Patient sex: M
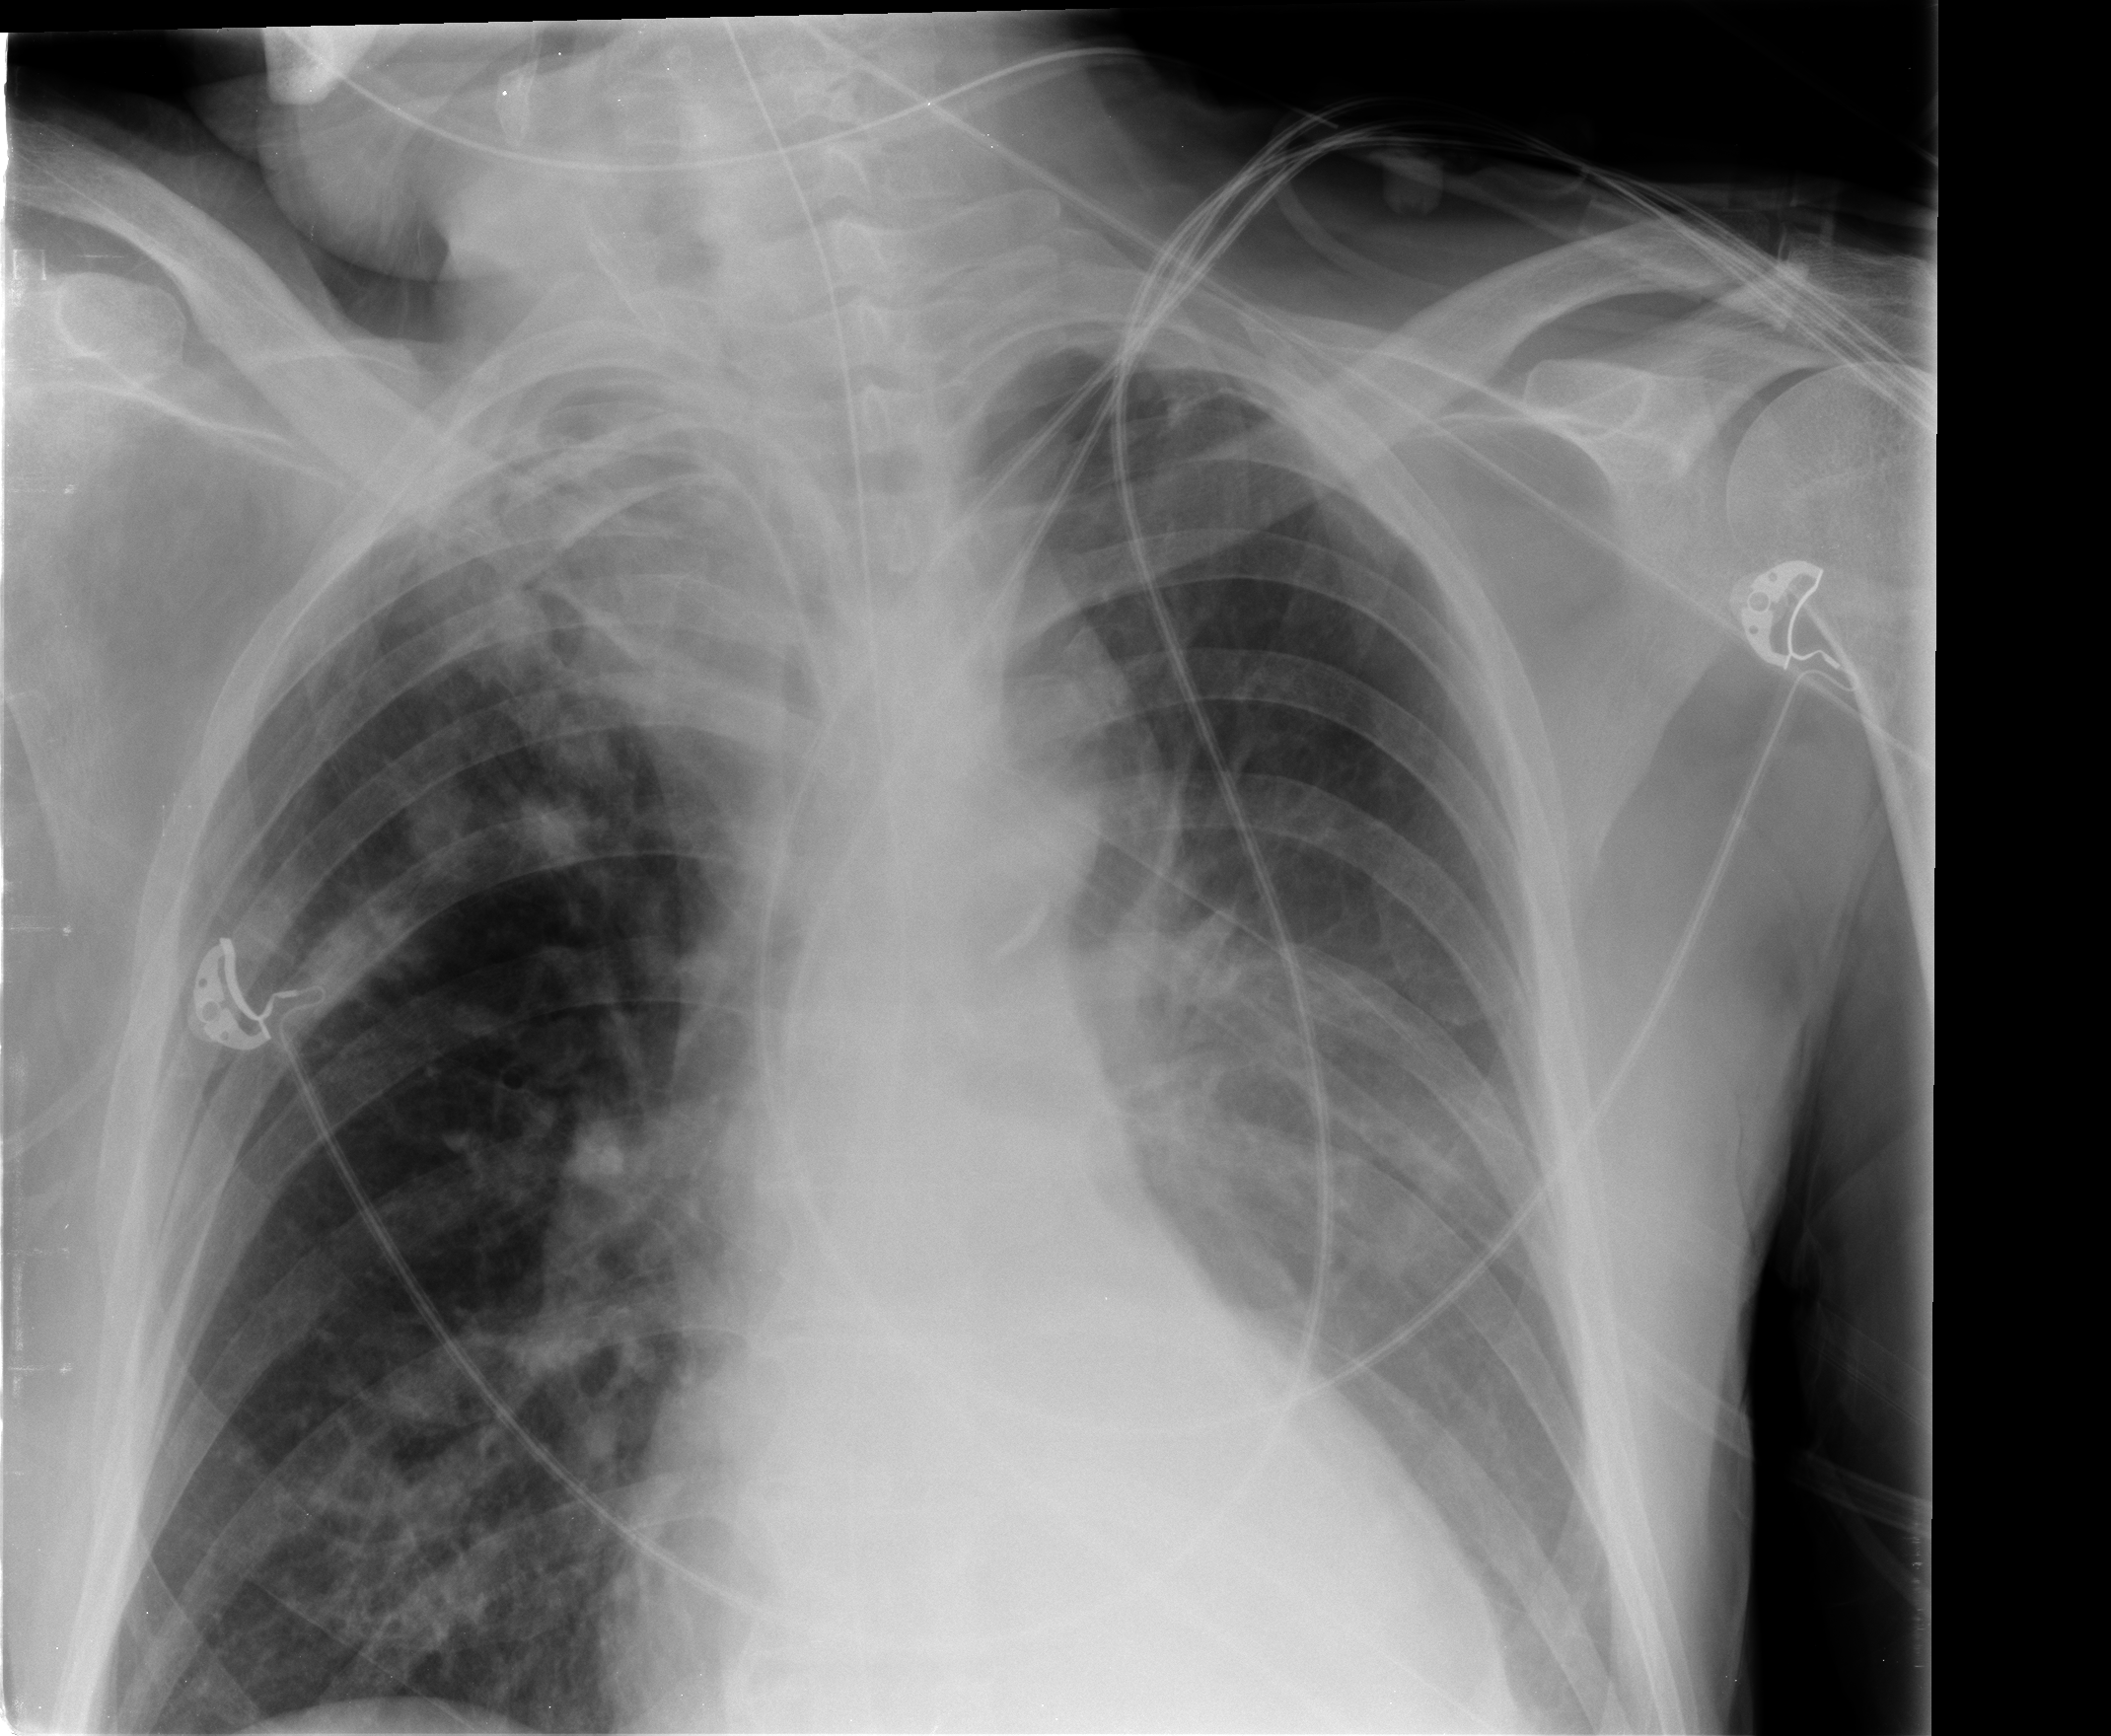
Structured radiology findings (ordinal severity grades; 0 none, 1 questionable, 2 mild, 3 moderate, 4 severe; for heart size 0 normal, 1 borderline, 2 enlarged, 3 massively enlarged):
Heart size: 0
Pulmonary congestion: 0
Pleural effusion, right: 0
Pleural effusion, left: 0
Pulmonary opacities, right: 2
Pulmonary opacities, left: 2
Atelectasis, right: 2
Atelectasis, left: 1